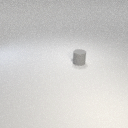
small gray rubber cylinder